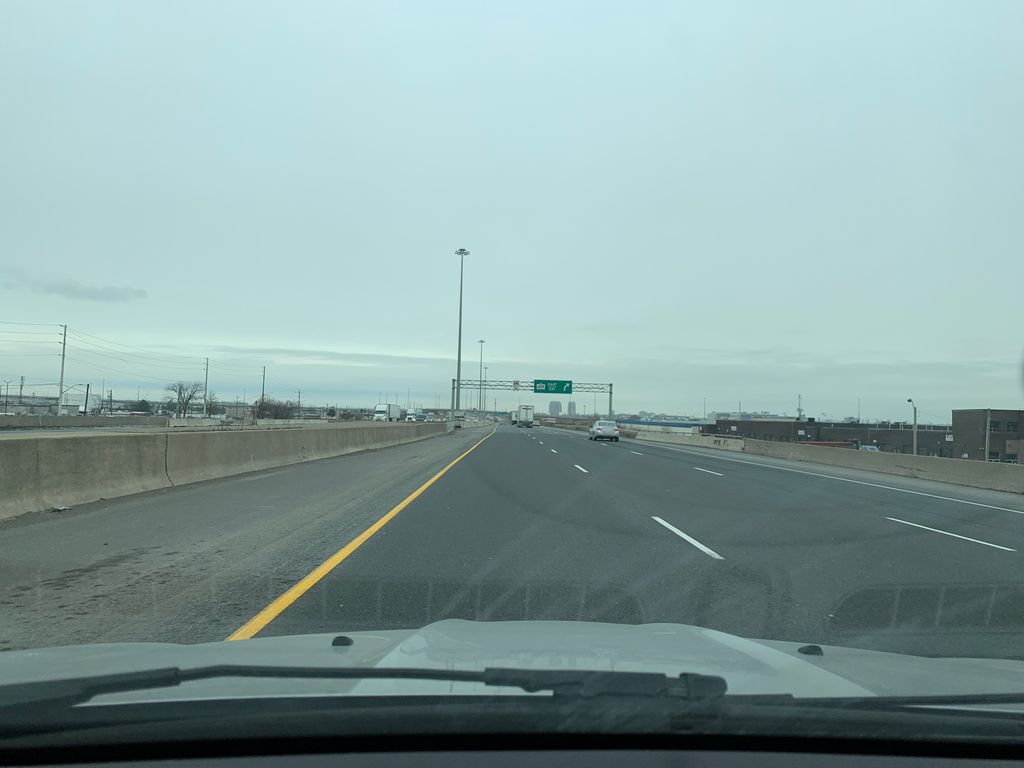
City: toronto